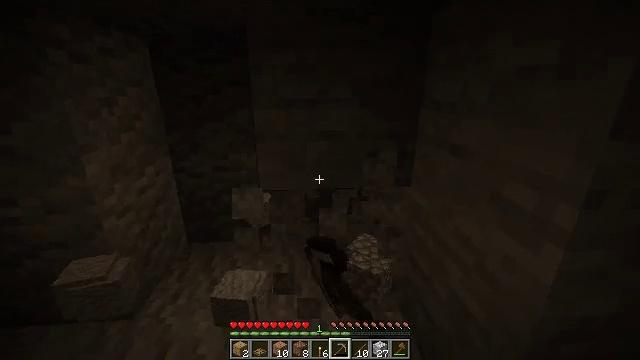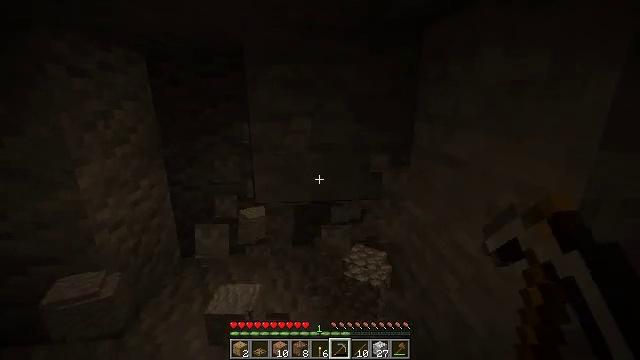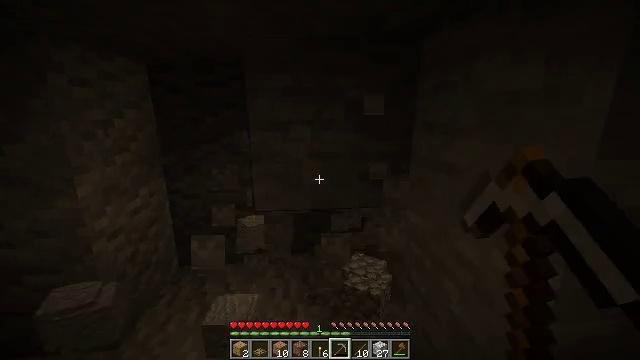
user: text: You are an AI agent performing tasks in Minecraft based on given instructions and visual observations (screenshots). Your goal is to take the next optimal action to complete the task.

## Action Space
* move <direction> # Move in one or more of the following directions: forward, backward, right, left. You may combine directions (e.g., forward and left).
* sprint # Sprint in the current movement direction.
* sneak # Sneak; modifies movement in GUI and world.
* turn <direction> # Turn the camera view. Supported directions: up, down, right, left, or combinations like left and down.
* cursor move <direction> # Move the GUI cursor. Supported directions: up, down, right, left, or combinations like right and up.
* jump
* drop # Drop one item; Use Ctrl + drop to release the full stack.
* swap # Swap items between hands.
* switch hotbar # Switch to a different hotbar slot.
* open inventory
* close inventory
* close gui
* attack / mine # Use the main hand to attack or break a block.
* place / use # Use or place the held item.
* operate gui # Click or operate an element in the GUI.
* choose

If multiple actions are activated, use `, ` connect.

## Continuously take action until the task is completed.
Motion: motion action
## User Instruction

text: Extract andesite from a cave or mountain.
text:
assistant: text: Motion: turn up, attack / mine
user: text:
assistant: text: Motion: turn up, attack / mine
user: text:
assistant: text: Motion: attack / mine